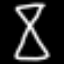
Label: hourglass